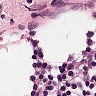
Metastatic tissue present: no